Field crop: maize
Growth stage: 1
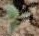
Species: datura